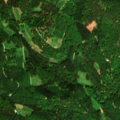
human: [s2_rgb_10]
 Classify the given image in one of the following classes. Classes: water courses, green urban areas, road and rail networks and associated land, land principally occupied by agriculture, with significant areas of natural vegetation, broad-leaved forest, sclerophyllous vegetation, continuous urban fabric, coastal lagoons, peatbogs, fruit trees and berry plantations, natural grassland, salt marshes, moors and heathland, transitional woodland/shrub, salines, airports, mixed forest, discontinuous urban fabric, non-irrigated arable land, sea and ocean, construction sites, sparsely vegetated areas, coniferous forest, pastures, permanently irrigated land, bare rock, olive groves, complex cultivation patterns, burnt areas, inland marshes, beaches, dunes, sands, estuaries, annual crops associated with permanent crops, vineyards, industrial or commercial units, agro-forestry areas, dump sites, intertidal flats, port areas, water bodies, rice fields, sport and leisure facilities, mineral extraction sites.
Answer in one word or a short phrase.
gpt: vineyards, broad-leaved forest, coniferous forest, mixed forest